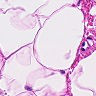
Metastatic tissue present: no